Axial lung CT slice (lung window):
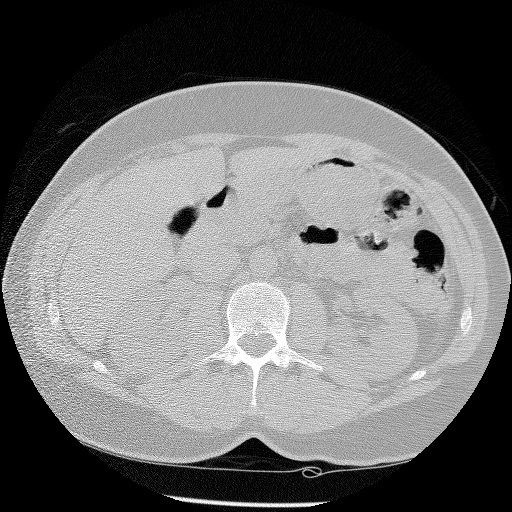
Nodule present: no